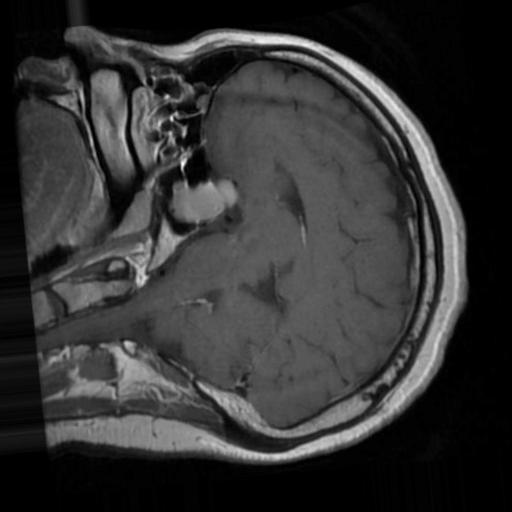
Label: brain_tumor